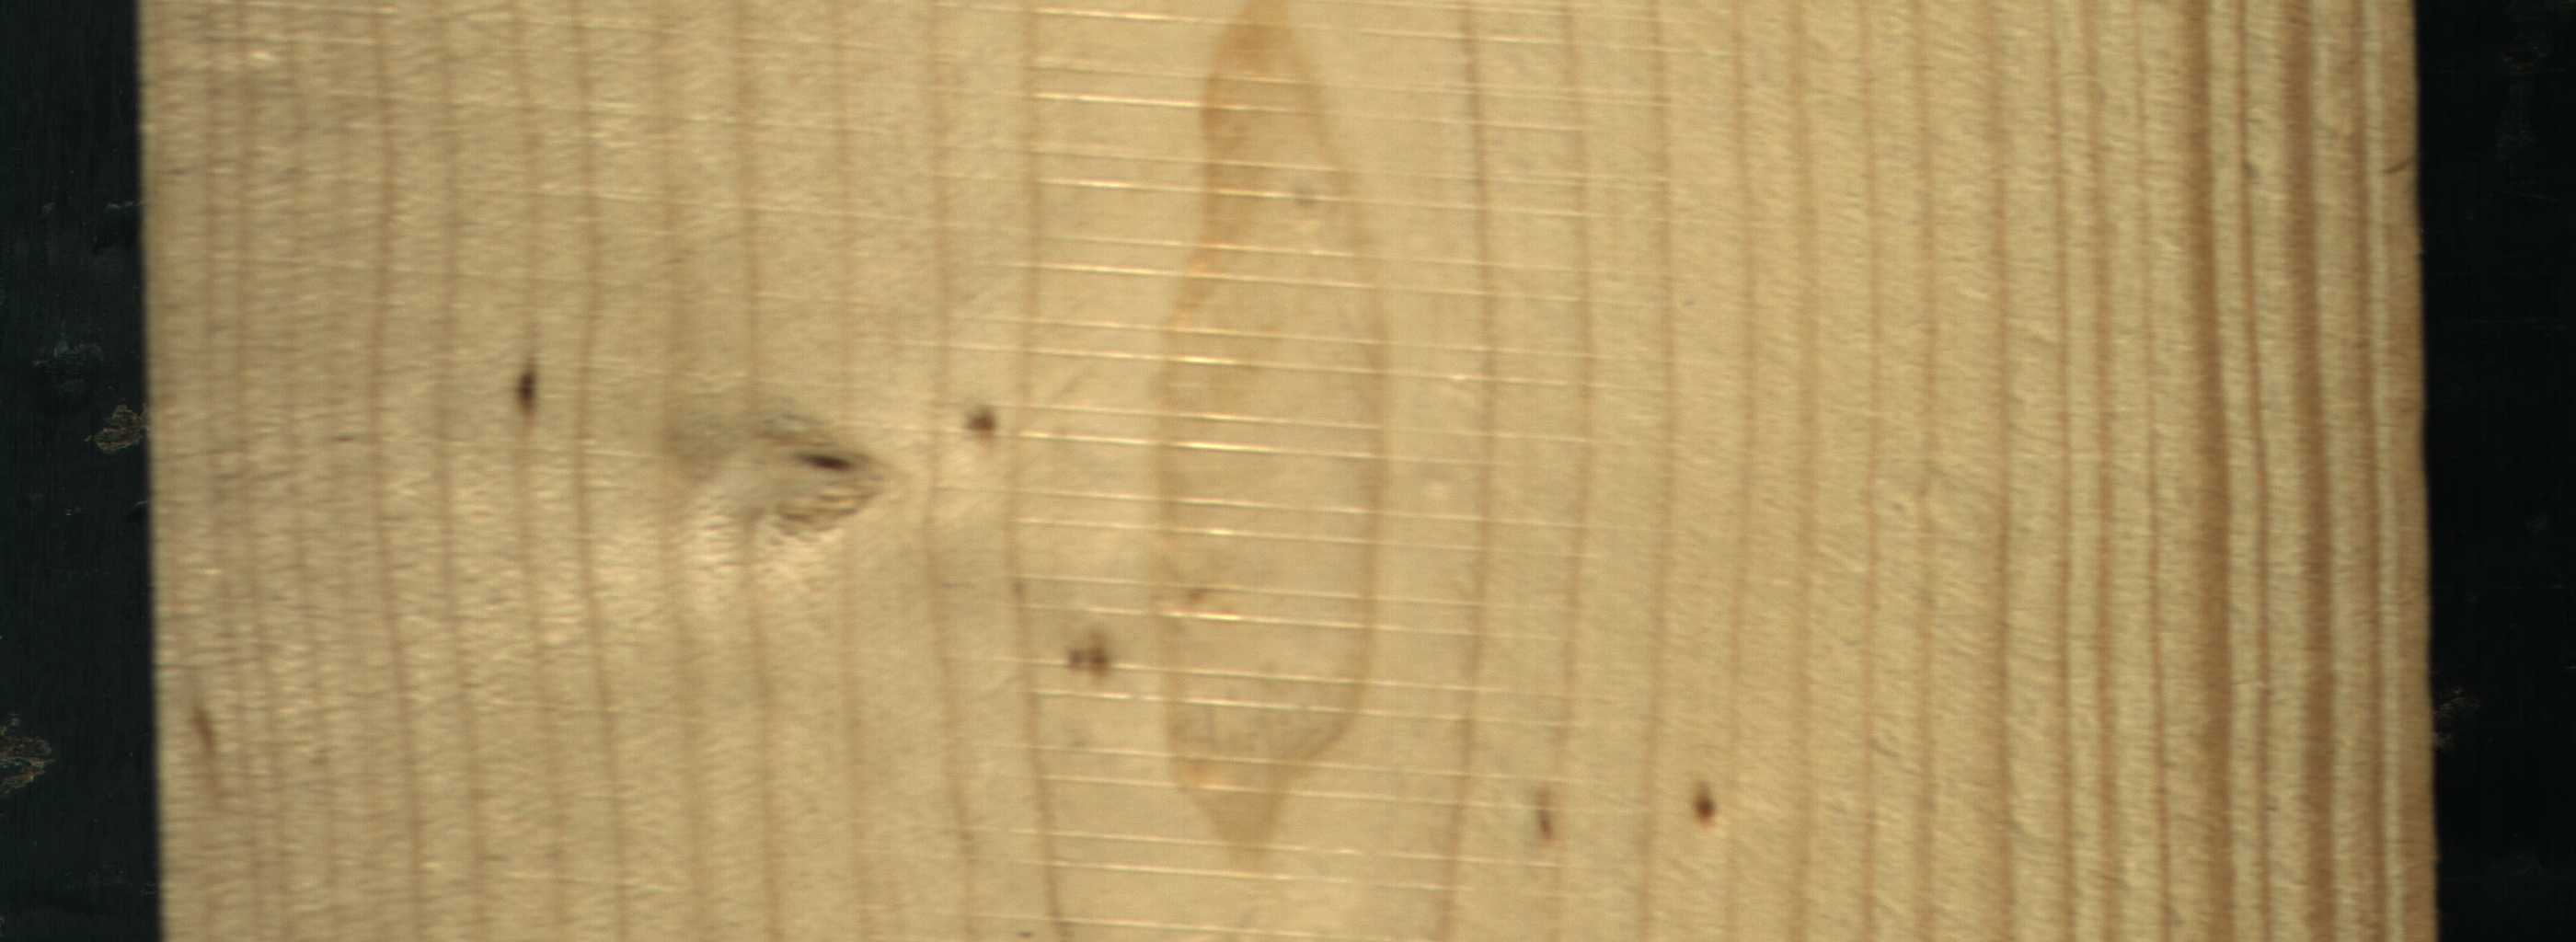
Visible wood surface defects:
Live_Knot